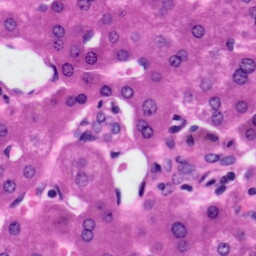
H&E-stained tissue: Liver